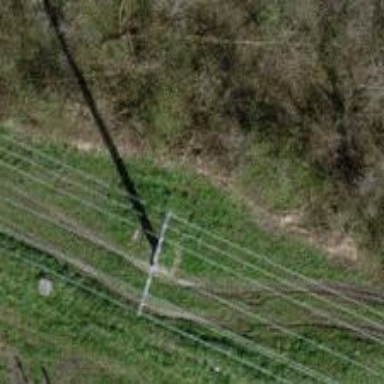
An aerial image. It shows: Power pole.